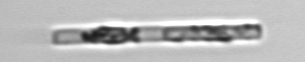
Label: Leptocylindrus